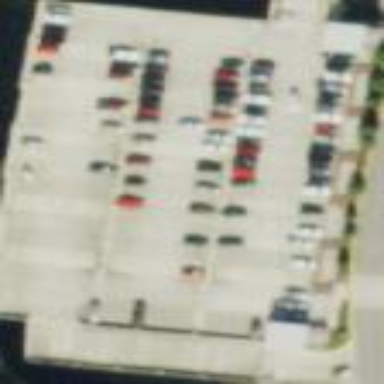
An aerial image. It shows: Multi-storey parking building.